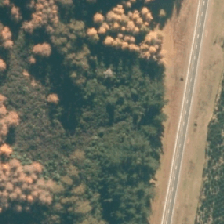
Land cover: grose_broom